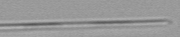
Label: Leptocylindrus